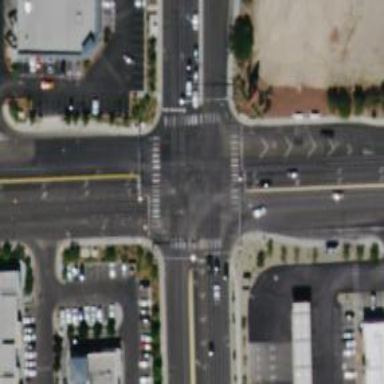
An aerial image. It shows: Solid stop line on the road marking.